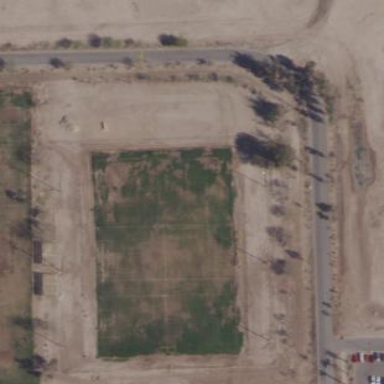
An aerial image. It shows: Pitch for American football.